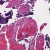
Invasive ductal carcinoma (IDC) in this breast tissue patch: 1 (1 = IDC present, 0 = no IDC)